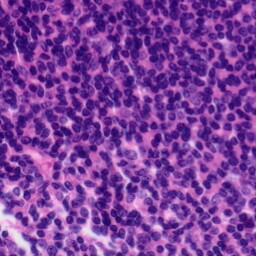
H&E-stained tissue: Tonsil